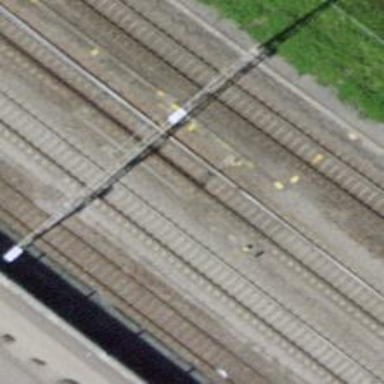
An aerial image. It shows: Railway switch.